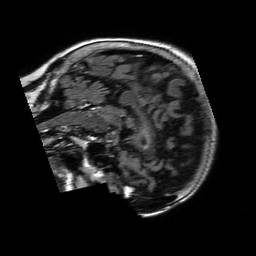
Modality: FLAIR
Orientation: sagittal
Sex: female
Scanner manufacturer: philips
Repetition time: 11 s
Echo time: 0.125 s